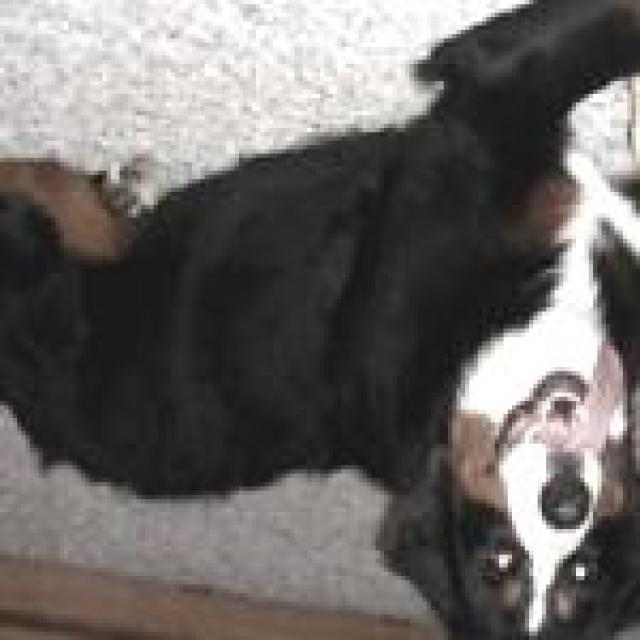
Healthy canine skin — no visible lesions, inflammation, or abnormalities. The skin and coat appear normal.